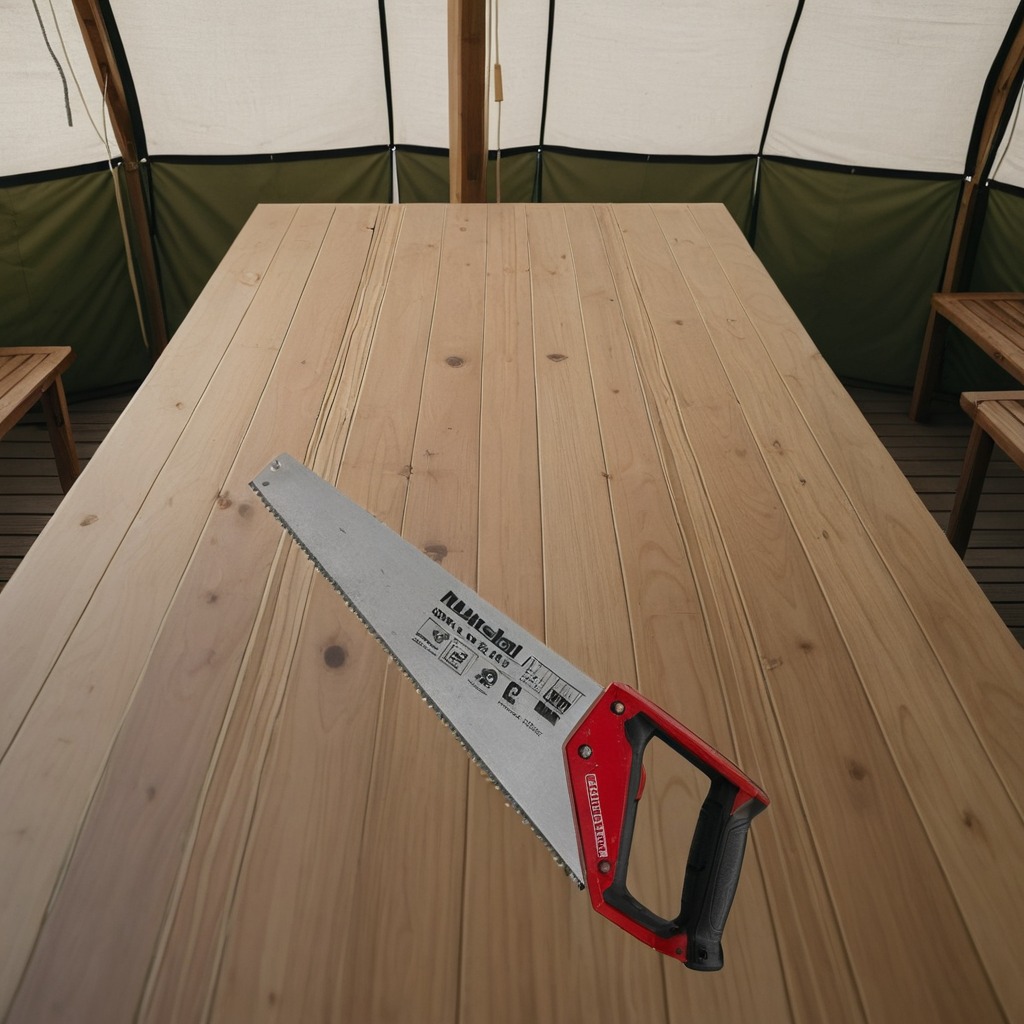
A metal saw is lying on a wooden table inside a jungle field workshop tent.